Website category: jobs
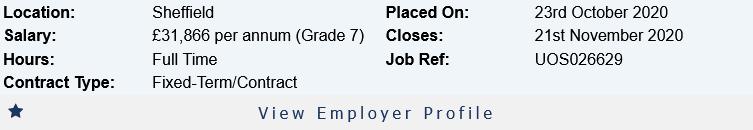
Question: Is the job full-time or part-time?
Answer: Full Time

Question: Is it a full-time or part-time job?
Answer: Full Time

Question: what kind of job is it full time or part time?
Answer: Full Time

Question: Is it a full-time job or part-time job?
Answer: Full Time

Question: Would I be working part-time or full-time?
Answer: Full Time

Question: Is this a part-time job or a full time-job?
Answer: Full Time

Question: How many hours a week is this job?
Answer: Full Time

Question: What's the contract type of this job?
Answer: Fixed-Term/Contract

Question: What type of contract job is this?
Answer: Fixed-Term/Contract

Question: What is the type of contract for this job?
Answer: Fixed-Term/Contract

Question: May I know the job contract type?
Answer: Fixed-Term/Contract

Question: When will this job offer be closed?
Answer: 21st November 2020

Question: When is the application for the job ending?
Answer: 21st November 2020

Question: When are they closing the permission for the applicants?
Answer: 21st November 2020

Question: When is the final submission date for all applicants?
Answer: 21st November 2020

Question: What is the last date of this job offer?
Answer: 21st November 2020

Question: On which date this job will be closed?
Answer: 21st November 2020

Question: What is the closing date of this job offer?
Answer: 21st November 2020

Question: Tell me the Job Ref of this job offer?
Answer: UOS026629

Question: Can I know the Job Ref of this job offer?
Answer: UOS026629

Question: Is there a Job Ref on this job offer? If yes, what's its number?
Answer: UOS026629

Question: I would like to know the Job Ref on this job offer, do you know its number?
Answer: UOS026629

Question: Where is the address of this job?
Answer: Sheffield

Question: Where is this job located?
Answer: Sheffield

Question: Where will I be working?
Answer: Sheffield

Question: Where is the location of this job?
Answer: Sheffield

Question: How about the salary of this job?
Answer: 31,866 per annum (Grade 7)

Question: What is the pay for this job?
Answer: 31,866 per annum (Grade 7)

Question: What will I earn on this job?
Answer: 31,866 per annum (Grade 7)

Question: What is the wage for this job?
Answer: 31,866 per annum (Grade 7)

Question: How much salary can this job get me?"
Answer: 31,866 per annum (Grade 7)

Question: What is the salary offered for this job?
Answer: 31,866 per annum (Grade 7)

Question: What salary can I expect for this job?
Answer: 31,866 per annum (Grade 7)

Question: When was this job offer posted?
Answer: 23rd October 2020

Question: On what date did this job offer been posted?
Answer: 23rd October 2020